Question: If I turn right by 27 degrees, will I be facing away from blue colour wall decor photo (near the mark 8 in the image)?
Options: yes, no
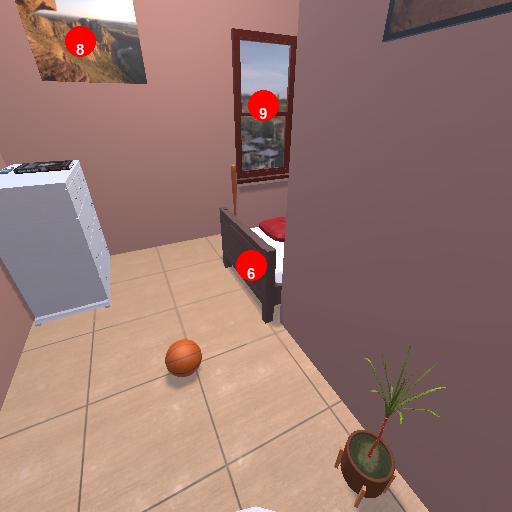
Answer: yes